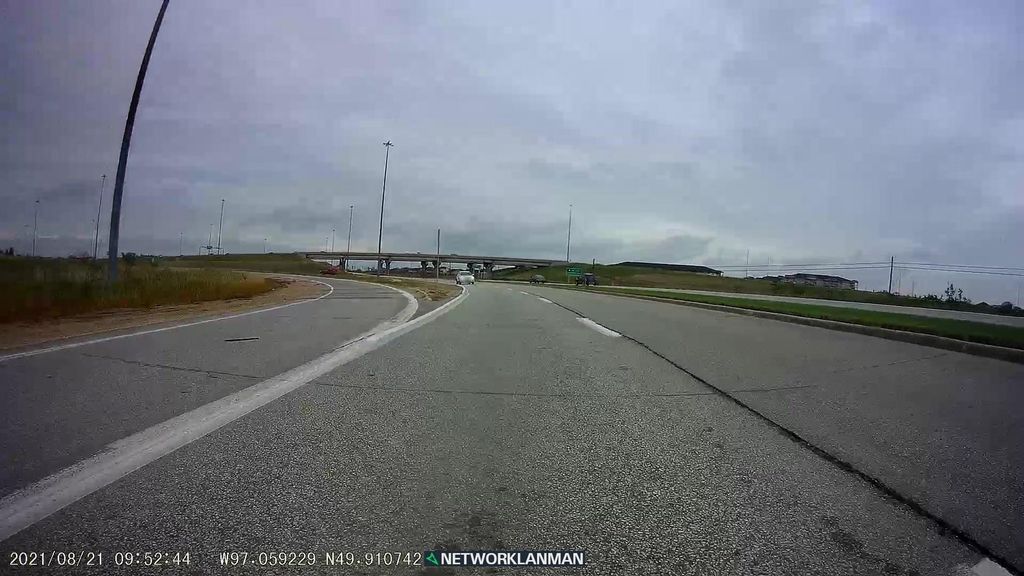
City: winnipeg